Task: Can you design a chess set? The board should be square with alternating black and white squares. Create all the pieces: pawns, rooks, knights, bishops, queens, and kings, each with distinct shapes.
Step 3959:
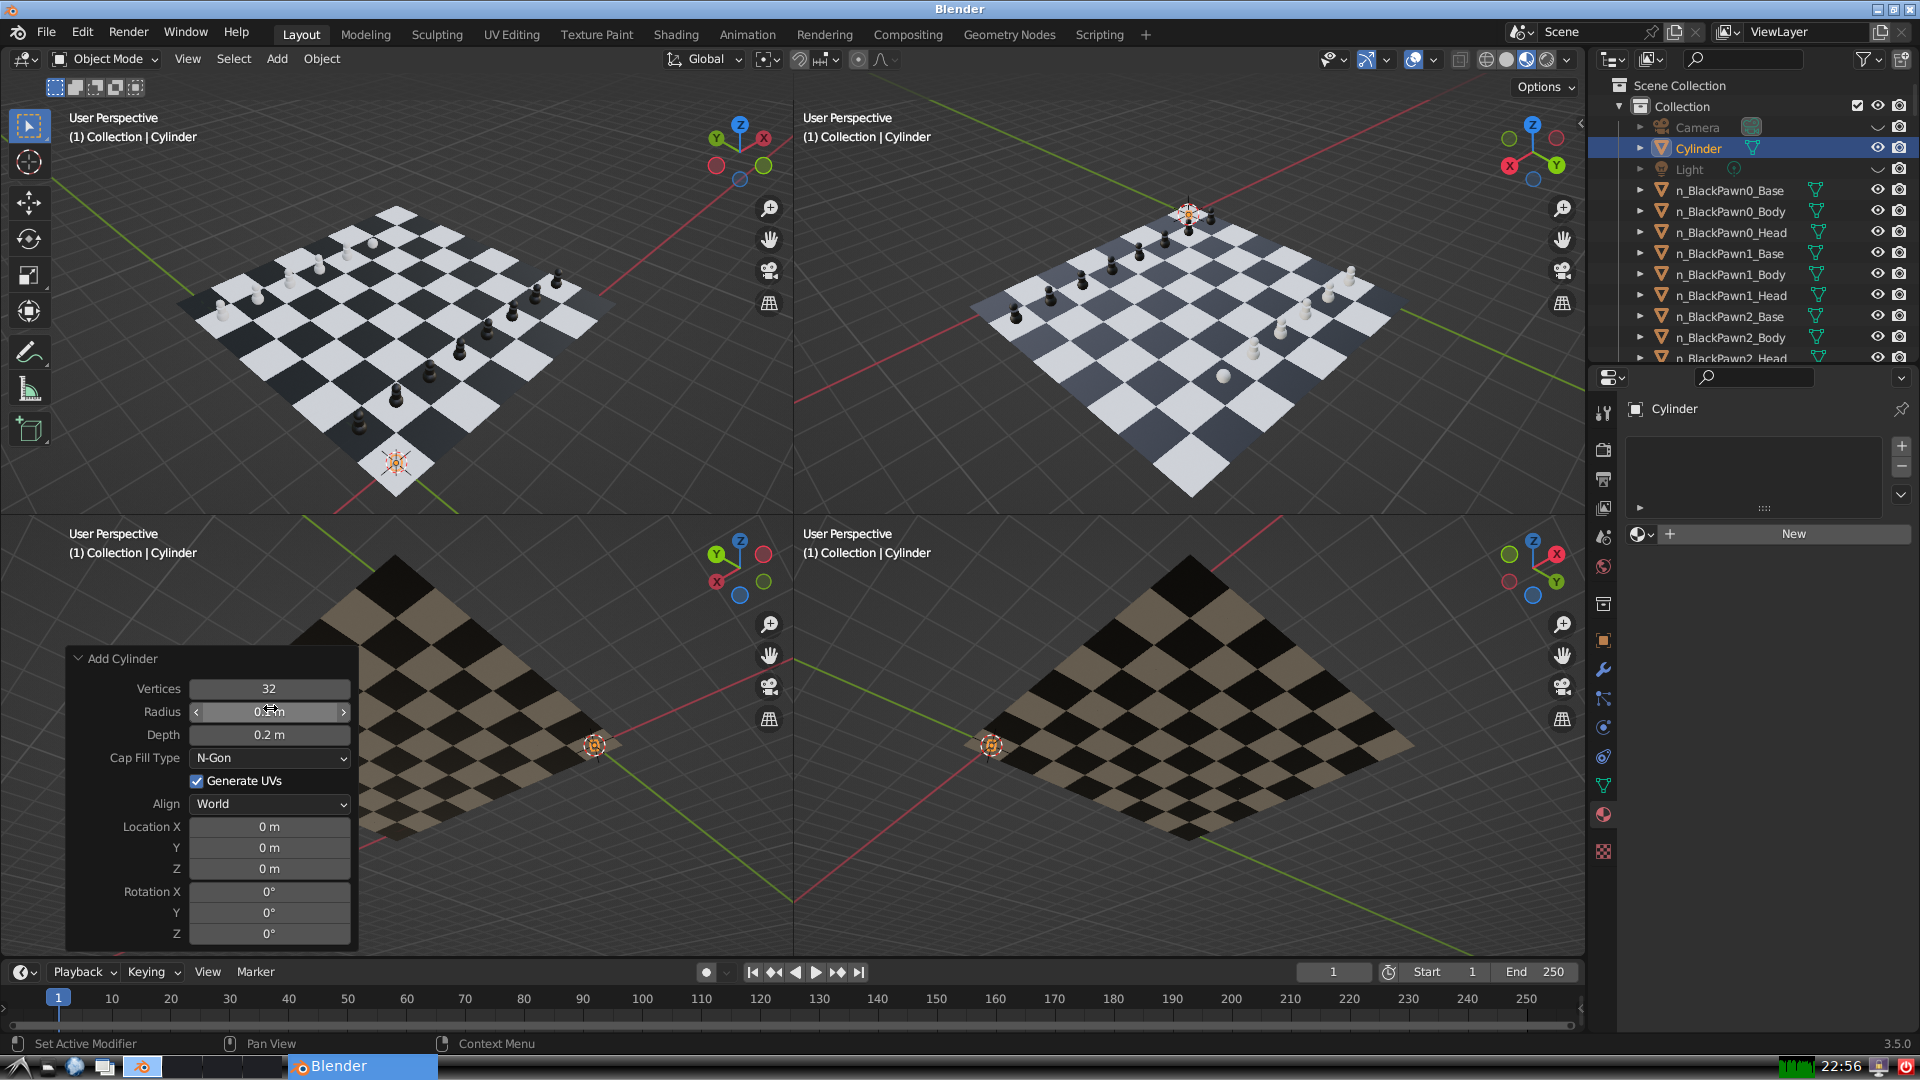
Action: click: no